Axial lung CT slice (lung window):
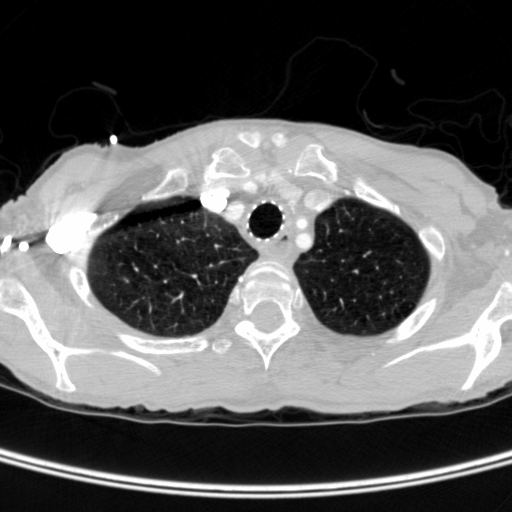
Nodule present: no